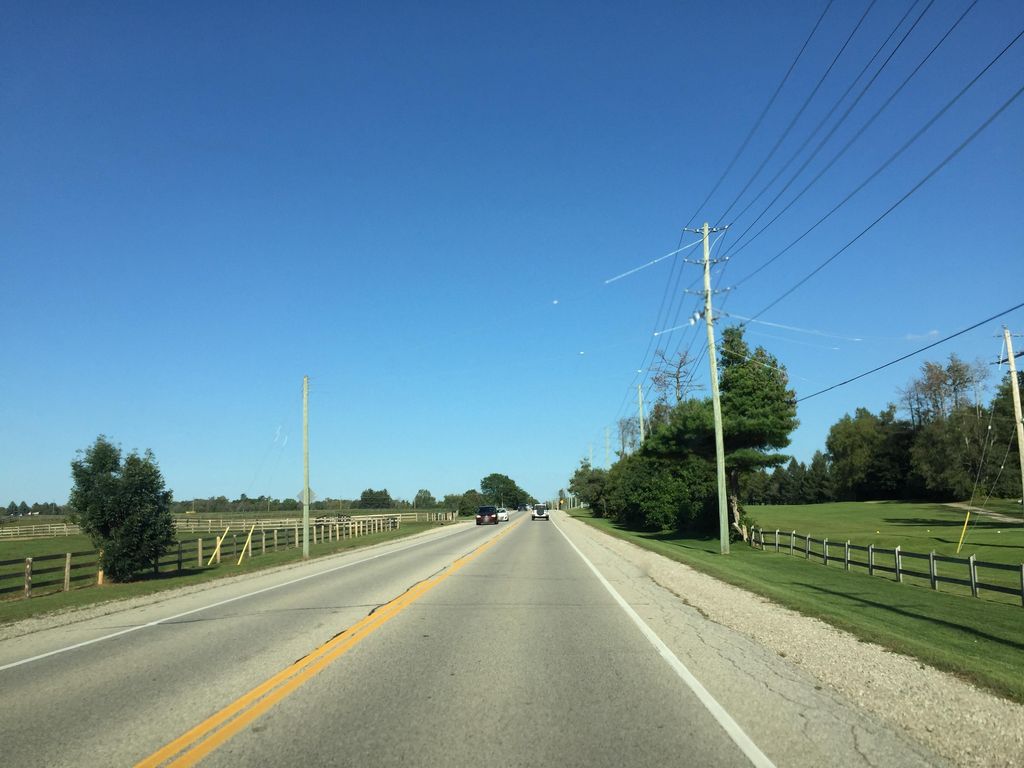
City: kitchener-waterloo